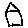
Label: house